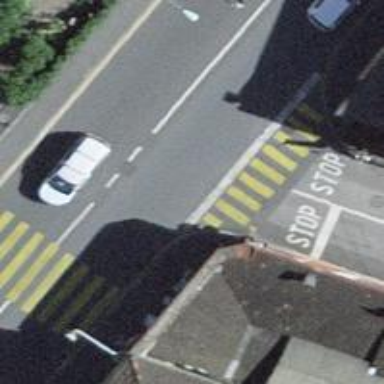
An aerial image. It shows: Road with traffic signals.